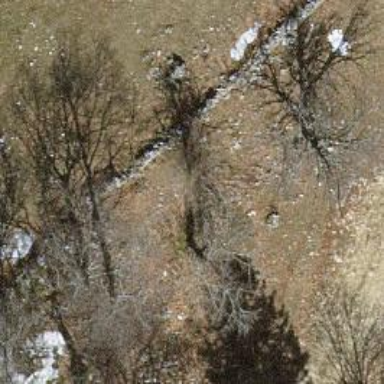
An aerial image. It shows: Wall made of dry stone.